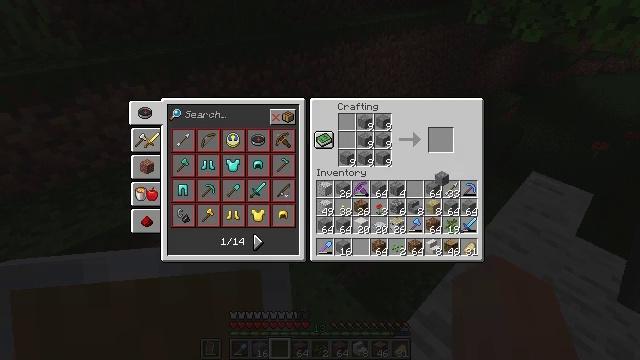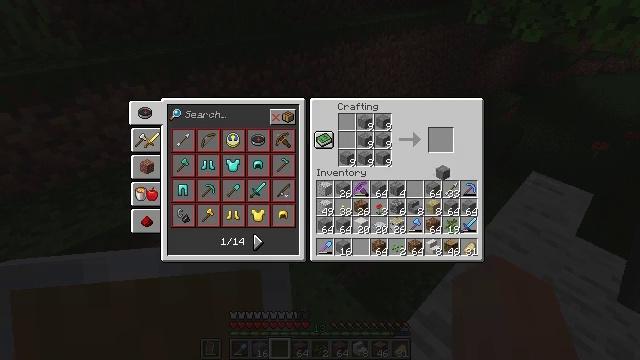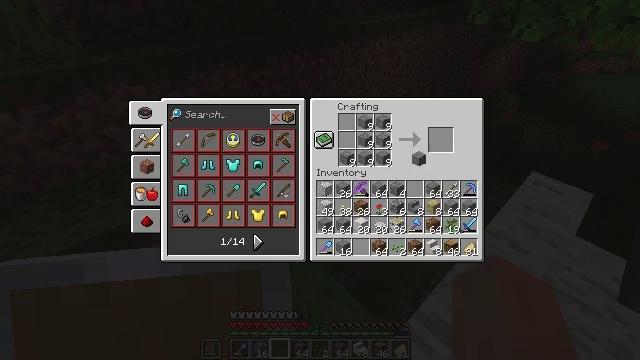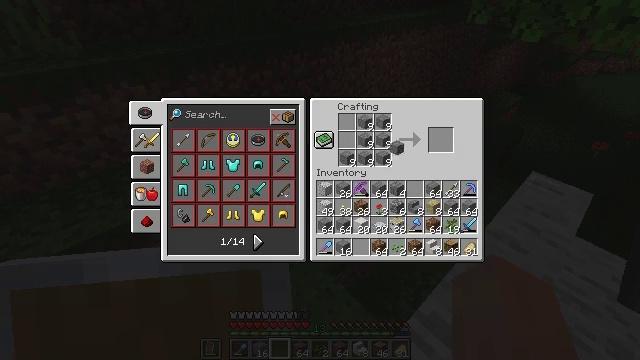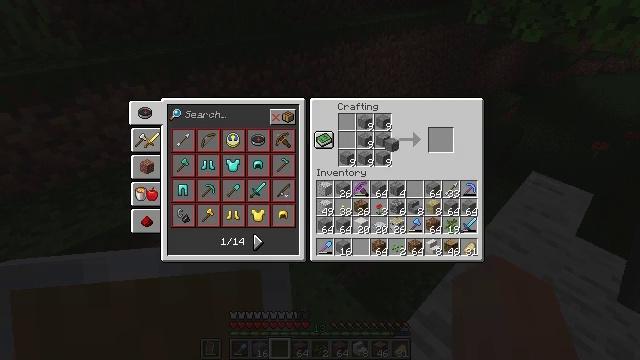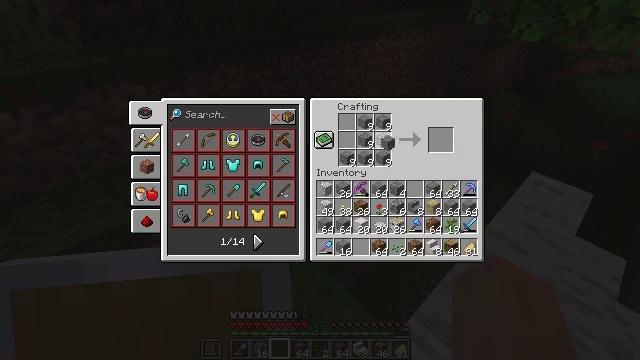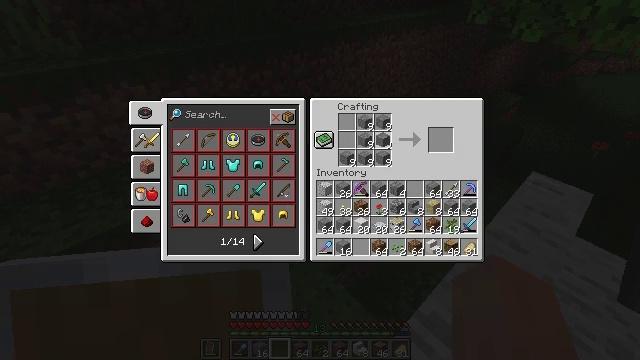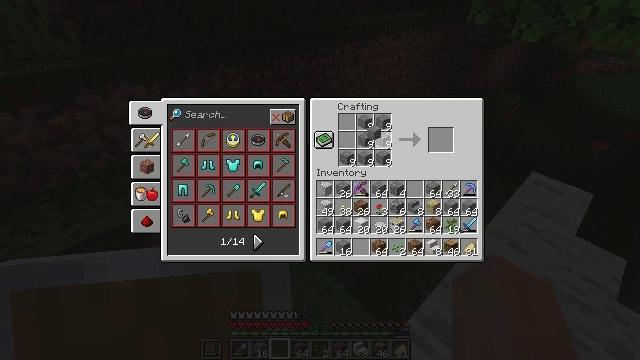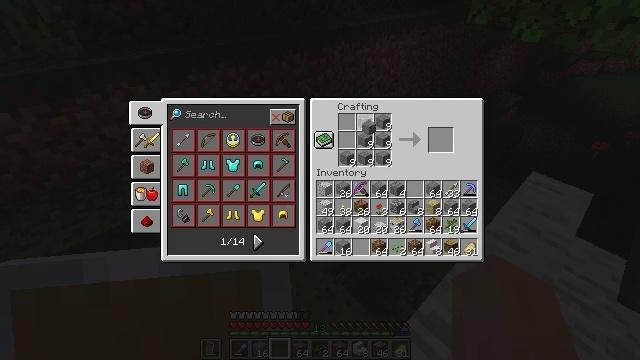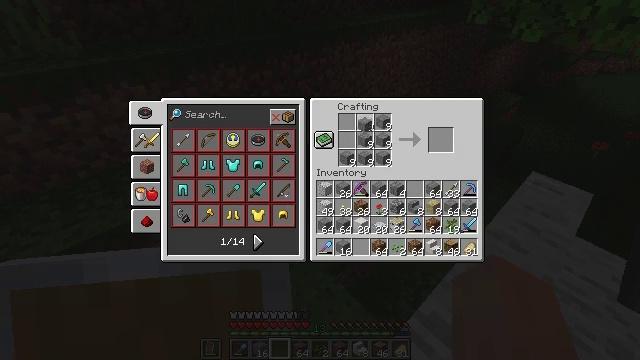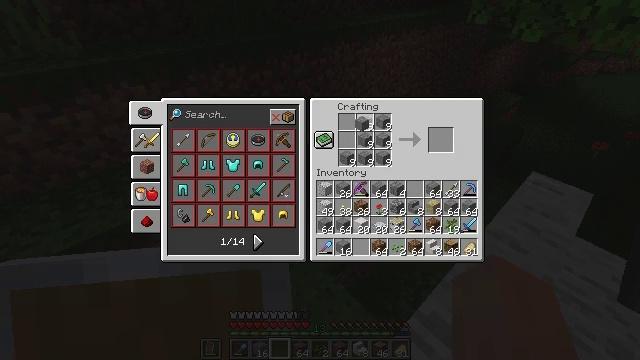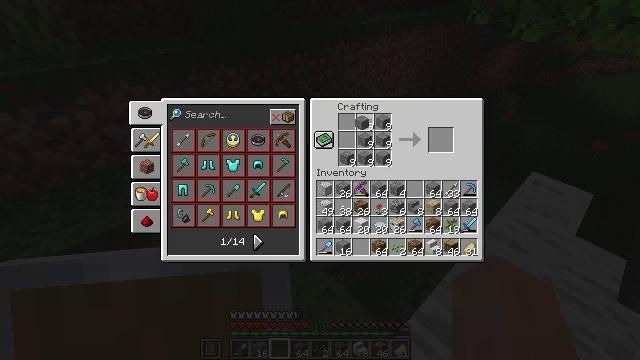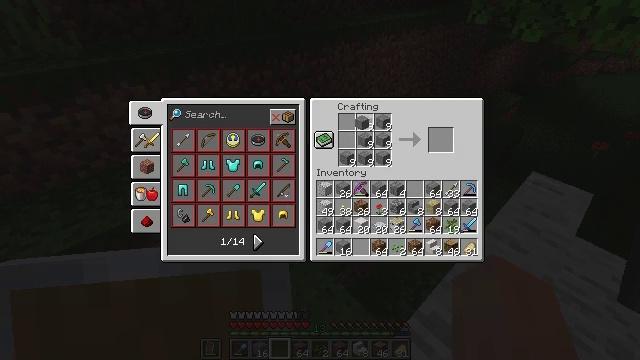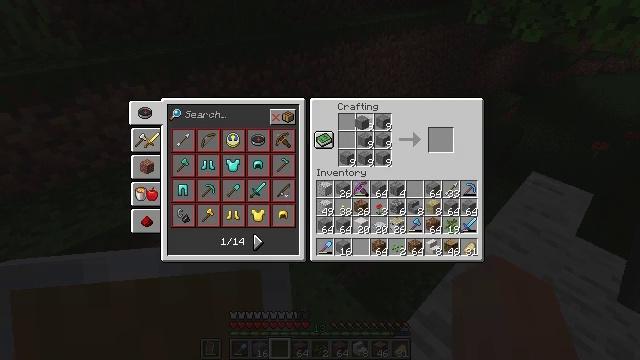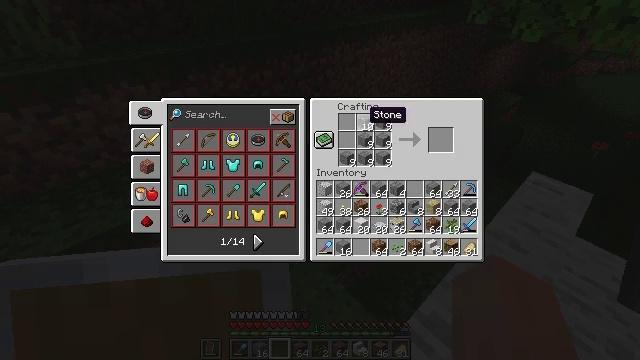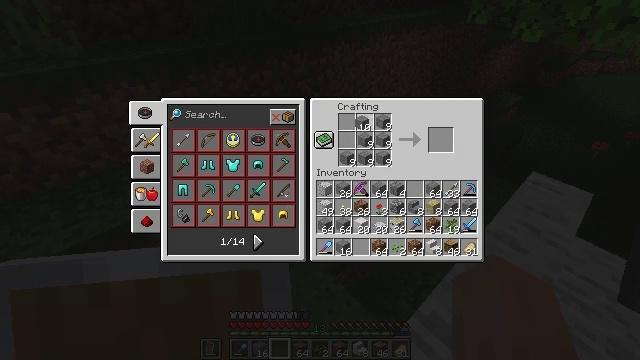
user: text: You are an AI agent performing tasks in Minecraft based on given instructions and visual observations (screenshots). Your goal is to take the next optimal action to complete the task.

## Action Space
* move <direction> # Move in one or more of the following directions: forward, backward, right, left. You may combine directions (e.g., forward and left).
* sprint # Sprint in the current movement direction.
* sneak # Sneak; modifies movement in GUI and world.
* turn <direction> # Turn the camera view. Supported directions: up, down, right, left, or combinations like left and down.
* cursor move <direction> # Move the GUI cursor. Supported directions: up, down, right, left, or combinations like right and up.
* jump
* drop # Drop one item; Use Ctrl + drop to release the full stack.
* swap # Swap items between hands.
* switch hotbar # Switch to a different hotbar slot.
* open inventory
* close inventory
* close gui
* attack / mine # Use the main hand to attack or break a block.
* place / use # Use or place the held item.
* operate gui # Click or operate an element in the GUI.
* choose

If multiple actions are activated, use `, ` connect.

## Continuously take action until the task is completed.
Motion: motion action
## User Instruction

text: Use the crafting table to make stone stairs.
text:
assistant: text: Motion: no_op
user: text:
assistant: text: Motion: cursor move left and up
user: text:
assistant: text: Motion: cursor move left and up
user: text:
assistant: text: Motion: no_op
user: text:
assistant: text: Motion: no_op
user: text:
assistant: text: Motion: no_op
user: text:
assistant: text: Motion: cursor move left
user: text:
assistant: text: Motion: no_op
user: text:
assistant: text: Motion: no_op
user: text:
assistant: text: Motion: no_op
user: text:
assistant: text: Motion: operate gui
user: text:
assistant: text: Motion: operate gui
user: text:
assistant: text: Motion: operate gui
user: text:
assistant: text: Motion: no_op
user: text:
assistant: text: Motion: operate gui
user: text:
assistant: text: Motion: operate gui
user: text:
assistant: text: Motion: operate gui
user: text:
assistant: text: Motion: no_op
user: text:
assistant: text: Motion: cursor move right
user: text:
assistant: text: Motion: cursor move right
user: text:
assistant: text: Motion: cursor move right
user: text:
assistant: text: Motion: cursor move right and down
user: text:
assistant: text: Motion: sneak
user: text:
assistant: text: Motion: sneak, cursor move left
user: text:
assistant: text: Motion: sneak, cursor move left
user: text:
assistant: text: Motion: sneak
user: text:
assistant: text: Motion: sneak
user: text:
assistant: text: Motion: sneak, cursor move left
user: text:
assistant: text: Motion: sneak
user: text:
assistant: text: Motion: sneak